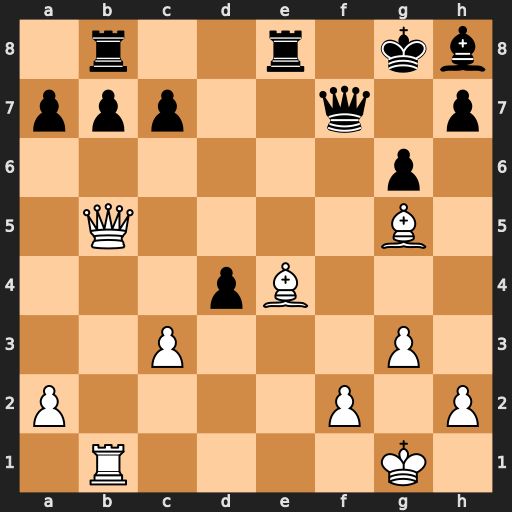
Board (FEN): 1r2r1kb/ppp2q1p/6p1/1Q4B1/3pB3/2P3P1/P4P1P/1R4K1
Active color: w
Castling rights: -
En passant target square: -
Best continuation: Bd5 Re6 Qc4 Rbe8 Rxb7